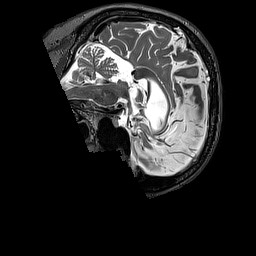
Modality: T2w
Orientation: sagittal
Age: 64
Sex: male
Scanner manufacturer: siemens
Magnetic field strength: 3 T
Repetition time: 3.2 s
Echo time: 0.567 s